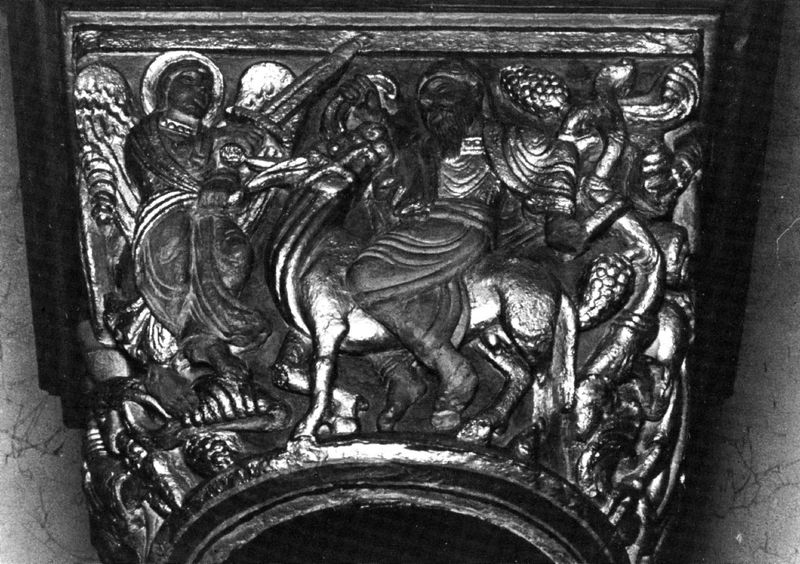
Titel: Onze Lieve Vrouwekerk, Kapitell
Standort: Maastricht (EU - NL)
Schlagwörter: flügel, kampf, mann, weiß, menschen, marmor, schwarz, szene, säule, silber, stein, gold, gewänder, esel, pferd, reiter, rund, engel, früchte, ranken, trauben, hufe, relief, schuhe, krieg, wein, detail, glänzend, metall, bronze, foto, eisen, stütze, beeren, schwarzweiß, schwert, soldat, mythologie, ritter, rüstung, kapitell, heiligenschein, ehre, heiliger, pokal, weinrebe, weinstock, zapfen, michael, kapitel, tannenzapfen, graviert, pfern, prerd